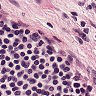
Metastatic tissue present: no